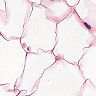
Metastatic tissue present: no